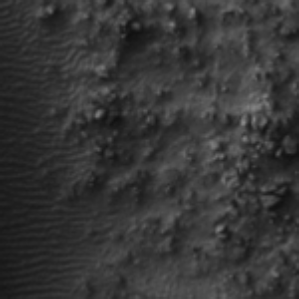
Label: frost